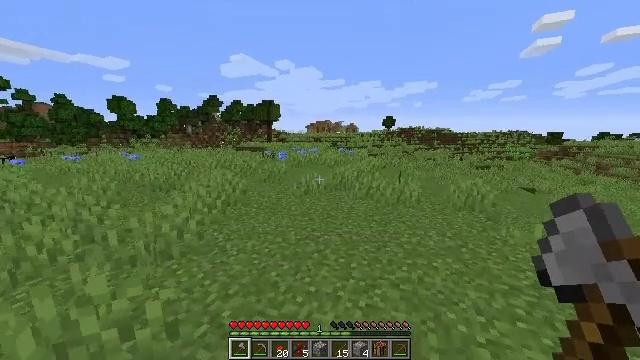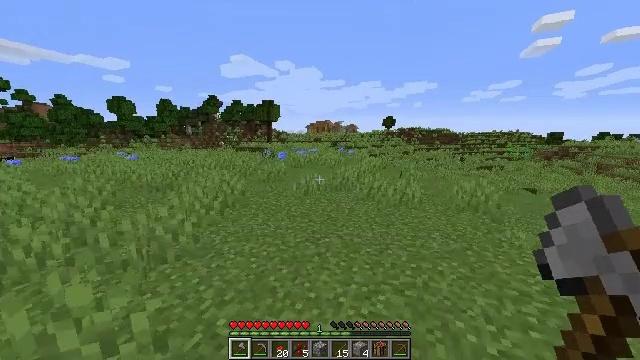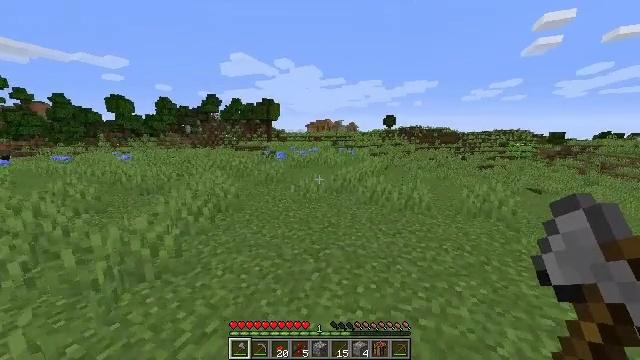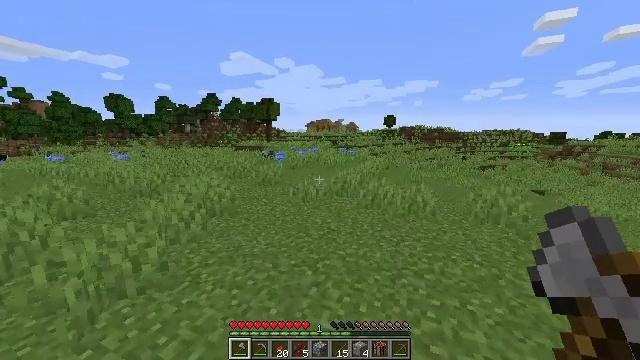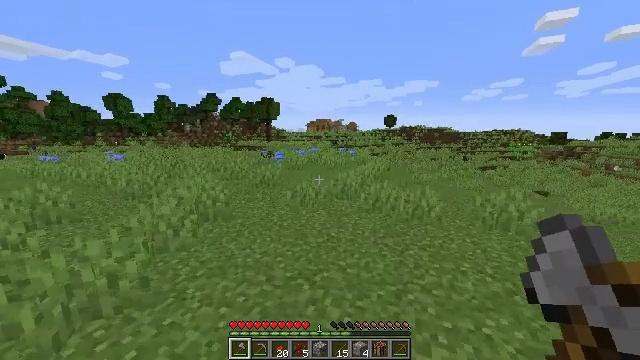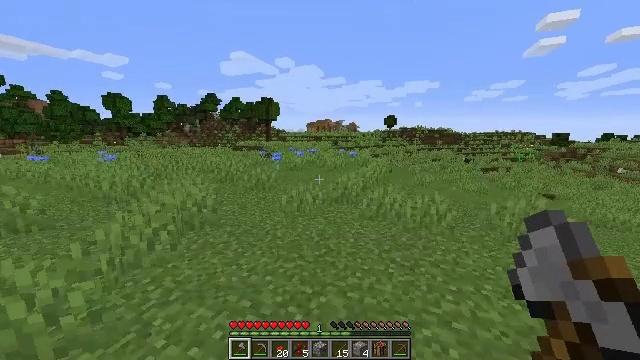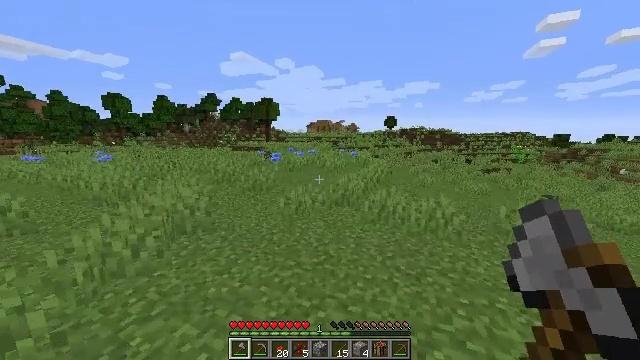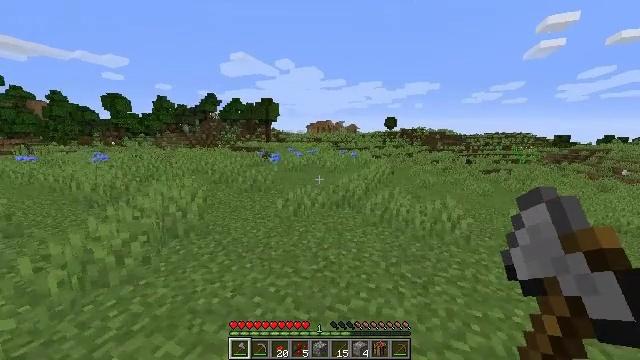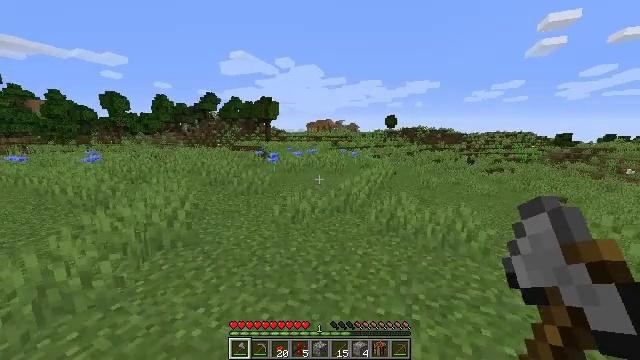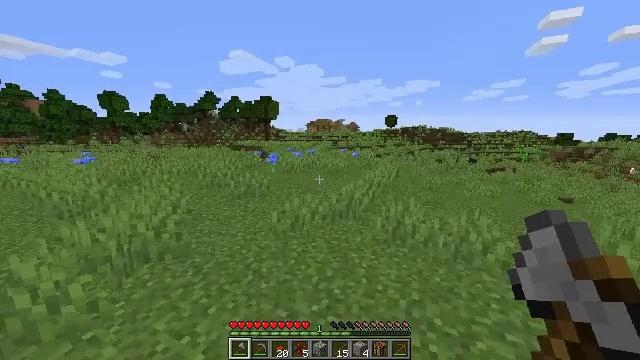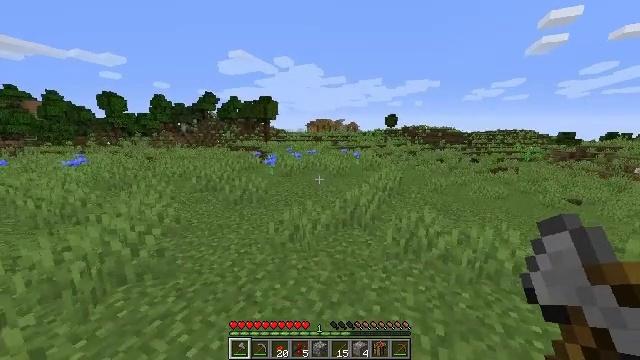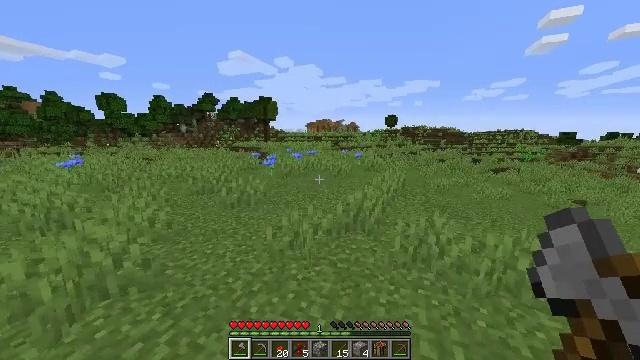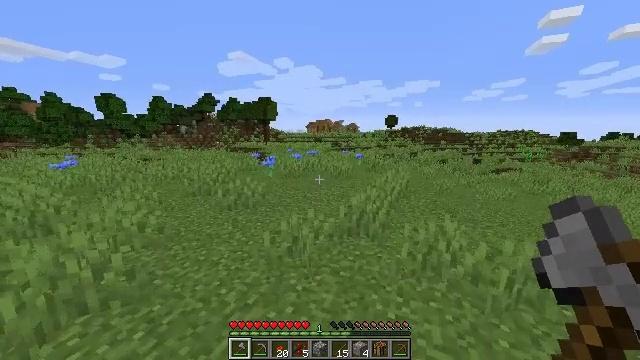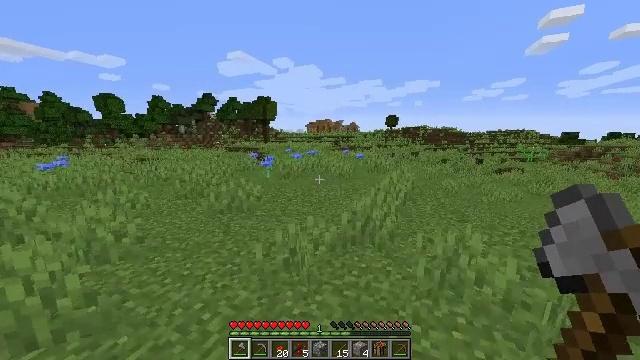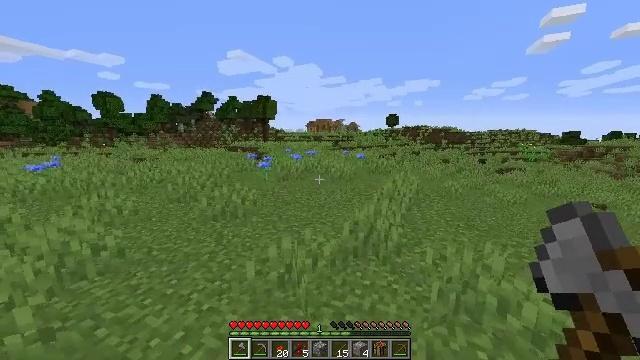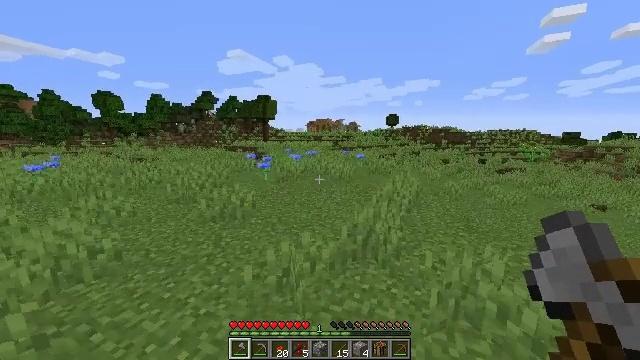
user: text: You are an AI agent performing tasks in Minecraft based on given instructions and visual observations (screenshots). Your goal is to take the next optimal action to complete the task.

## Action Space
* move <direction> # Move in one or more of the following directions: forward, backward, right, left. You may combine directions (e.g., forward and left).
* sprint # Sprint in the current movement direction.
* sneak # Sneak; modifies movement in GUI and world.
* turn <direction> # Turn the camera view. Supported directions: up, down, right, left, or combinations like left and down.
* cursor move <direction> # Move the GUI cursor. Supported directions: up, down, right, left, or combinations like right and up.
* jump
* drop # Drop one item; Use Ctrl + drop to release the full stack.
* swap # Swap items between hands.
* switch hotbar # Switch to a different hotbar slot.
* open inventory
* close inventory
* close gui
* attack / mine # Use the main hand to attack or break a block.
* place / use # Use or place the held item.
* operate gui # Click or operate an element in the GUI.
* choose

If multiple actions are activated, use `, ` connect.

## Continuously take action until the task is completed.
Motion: motion action
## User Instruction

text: Break the cornflower to collect it.
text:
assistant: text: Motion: move forward
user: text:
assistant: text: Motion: move forward
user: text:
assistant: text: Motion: move forward
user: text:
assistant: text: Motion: move forward
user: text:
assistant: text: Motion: move forward
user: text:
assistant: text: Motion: move forward
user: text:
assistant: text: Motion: move forward
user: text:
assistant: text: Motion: move forward
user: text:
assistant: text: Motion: move forward
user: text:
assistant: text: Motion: move forward
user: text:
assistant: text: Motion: move forward
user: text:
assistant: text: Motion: move forward
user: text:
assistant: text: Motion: move forward
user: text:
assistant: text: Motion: move forward
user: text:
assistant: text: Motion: move forward, jump
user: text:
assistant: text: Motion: move forward, jump
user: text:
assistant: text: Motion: move forward, jump
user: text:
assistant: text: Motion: move forward, turn left and down, jump
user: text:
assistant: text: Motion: move forward, turn left and down
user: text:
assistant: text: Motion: move forward
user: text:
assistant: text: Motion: move forward
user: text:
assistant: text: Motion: move forward
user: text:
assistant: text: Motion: move forward
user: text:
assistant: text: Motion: move forward, turn left and down
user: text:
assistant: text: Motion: move forward
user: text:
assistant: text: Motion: move forward
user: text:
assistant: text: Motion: move forward
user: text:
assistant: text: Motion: move forward, turn down
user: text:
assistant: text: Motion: move forward, turn down
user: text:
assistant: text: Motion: move forward, turn right and down